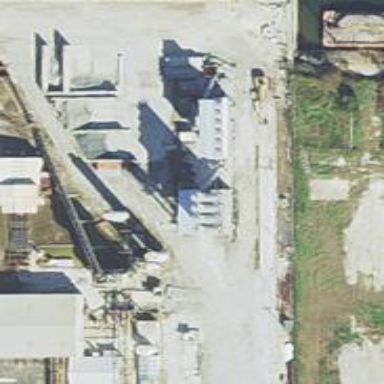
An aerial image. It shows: Industrial silo.